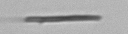
Label: fiber